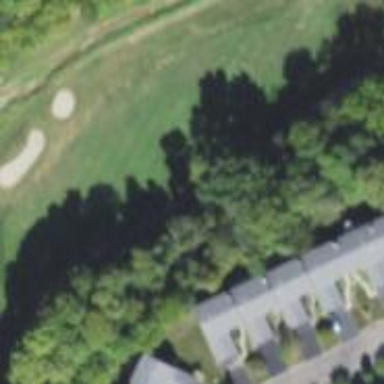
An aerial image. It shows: Golf cartpath that is also road path.